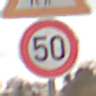
Verkehrszeichen: Geschwindigkeit50
Zusatzzeichen oben: ViehtriebLinks
Umgebung: Outdoor, Nature
Tageszeit: Midday
Wetter: Overcast
Licht: Natural
Jahreszeit: NotSpecified
Kontrast: LowContrast